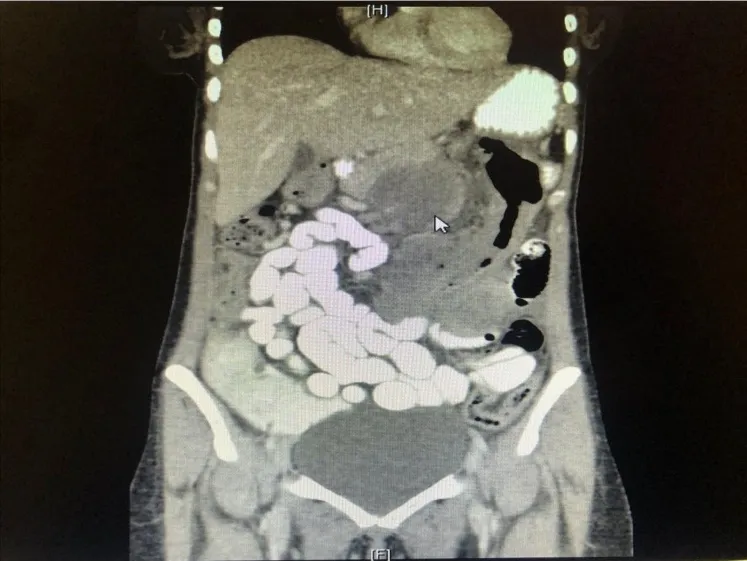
Coronal enhanced computed tomography scan of the abdomen showing an obstructing transverse colon mass (arrow).
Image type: radiology (ct)